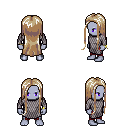
a pixel art fantasy rpg character, male body template, dark elf, purple skin, chain mail, red pants, white blonde extra-long hairstyle, bracelets, four views (front, back, left, right), 2x2 character sprite sheet, small pixel art, hard edges, no anti-aliasing